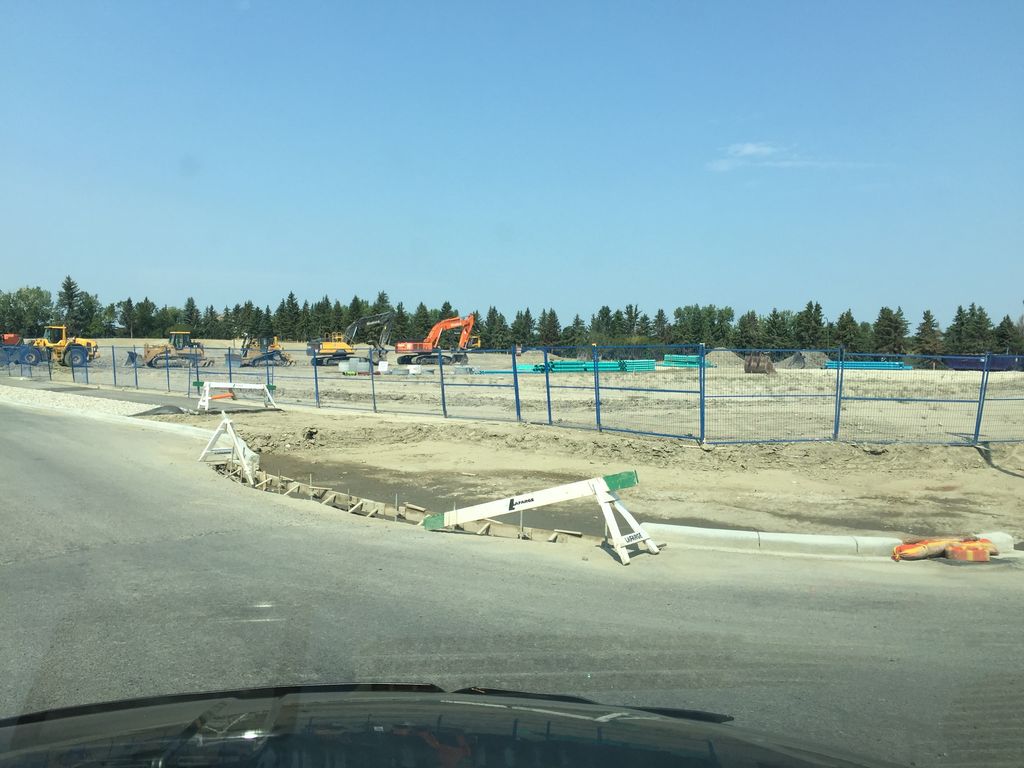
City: calgary